Field crop: maize
Growth stage: 2
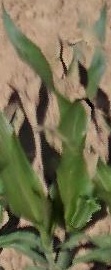
Species: maize